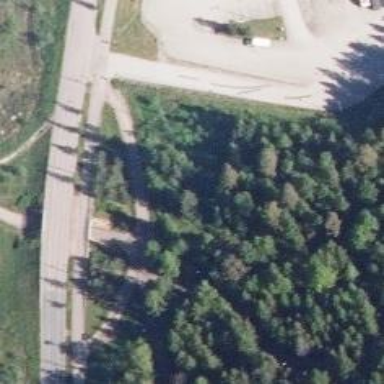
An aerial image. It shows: Cycleway.